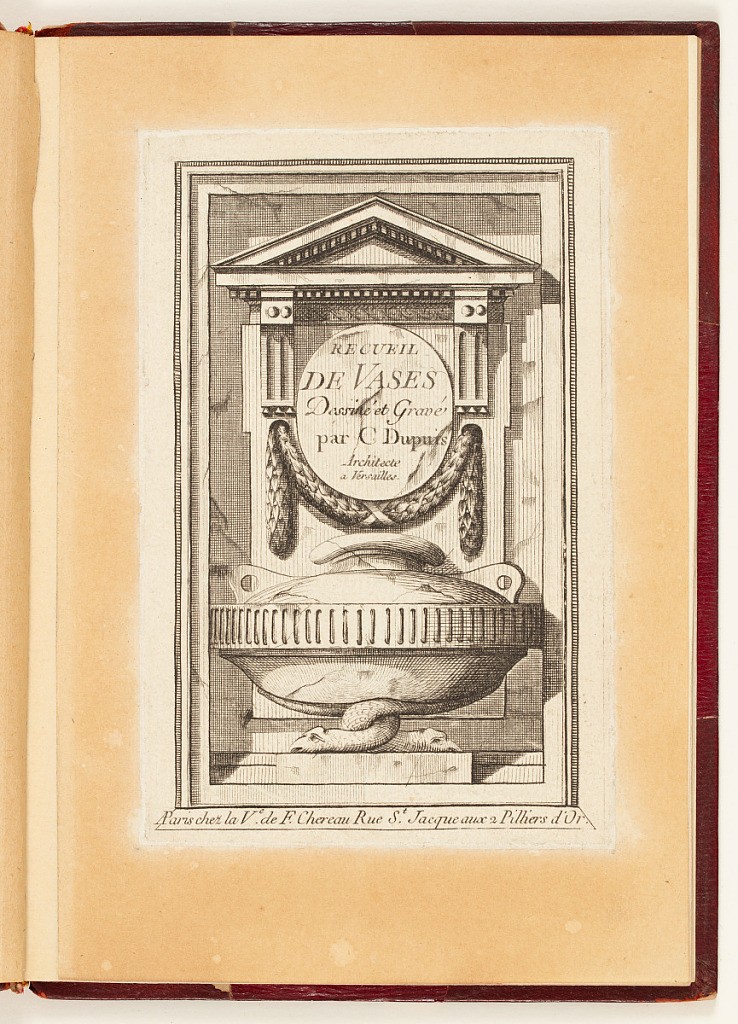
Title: Title Page
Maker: Charles Dupuis, French, active 1760 – 1791
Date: ca. 1763
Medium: Etching on paper
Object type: Print
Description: Title page for a series of vase designs. The title is lettered in the center within an oval framed by an entablature, pediment, and a festoon of leaves, with a vase below decorated with a band of fluting and two intertwined snakes as a base.